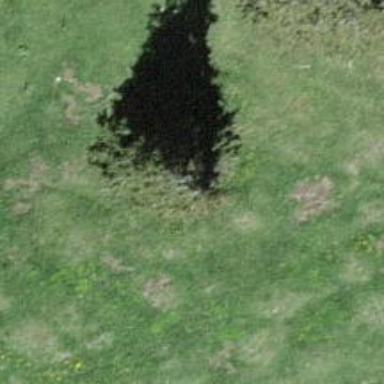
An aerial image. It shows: Needle-leaved tree in nature.